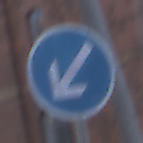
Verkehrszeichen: VorgeschriebeneVorbeifahrtLinks
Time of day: SunriseSunset
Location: Outdoor (Urban)
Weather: Clear
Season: NotSpecified
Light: Natural